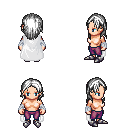
a pixel art fantasy rpg character, female body template, human, light skin, white cape, magenta pants, white long hairstyle, white cloth bandages, metal boots, four views (front, back, left, right), 2x2 character sprite sheet, small pixel art, hard edges, no anti-aliasing